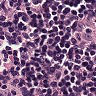
Metastatic tissue present: no